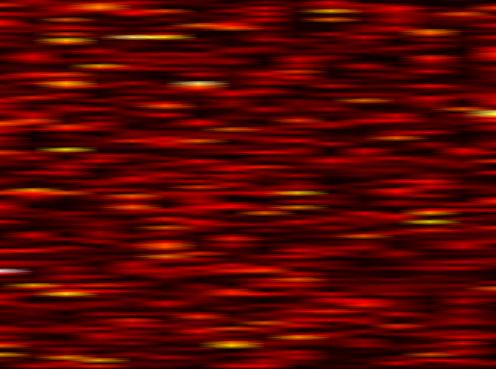
Label: FOFDM